Question: Using JQuery how would use
'''
$("button").click(function(event){
'''
To fill a forum variable.
I want to have a button that if the user clicks it will determine where the comment will go. This is so I can link each comment to a separate image using an Image_ID. I want to make it so that the user does not have to enter a Image_ID number as is currently needed in the below forum.
'''
<input type="text" name="Image_ID" message="Please enter Account Here."
validateat="onSubmit" required="yes" id="Image_ID" size="10"
maxlength="60">
</input>
'''
The above is the part entered by hand that I need to get automated.
'''
<cfform name="InsertComments" id="InsertComments">
<fieldset>
<div id="container">
<div id="mainContent">
<textarea name="Remarks" cols="55" rows="4" label="Tour Description"
required="yes" validateat="OnSubmit" message="Please enter your comment here"
enabled="no">
</textarea>
<input type="text" name="Image_ID" message="Please enter Account Here."
validateat="onSubmit" required="yes" id="Image_ID" size="10"
maxlength="60">
</input>
<input type="submit" name="insertComments" value="Insert Comments" id="submit">
</input>
</div>
</div>
</fieldset>
</cfform>
<cfif IsDefined("form.InsertComments")>
<cfquery datasource="AccessTest">
INSERT INTO CommentsDB (Remarks, Image_ID, Date_Time )
VALUES
(<cfqueryparam value="#form.Remarks#" cfsqltype="CF_SQL_LONGVARCHAR">
, <cfqueryparam value="#form.Image_ID#" cfsqltype="cf_sql_integer">
, <cfqueryparam value="#now()#" cfsqltype="cf_sql_timestamp">
)
</cfquery>
</cfif>
'''
My Total Code is the the following;
'''
<!DOCTYPE html>
<html>
<head>
<meta http-equiv="Content-Type" content="text/html; charset=iso-8859-1">
<title>
Untitled Document
</title>
<cfquery datasource="AccessTest" name="qTest">
SELECT P.Account, P.Image, P.Image_ID, C.Remarks, C.Users, C.Accounts, C.Date_Time
FROM PictureDB AS P
INNER JOIN CommentsDB AS C
ON C.Image_ID = P.Image_ID
ORDER BY P.Image_ID
</cfquery>
<script src="http://code.jquery.com/jquery-2.0.3.js">
</script>
<script>
$(document).ready(function(){
var images = {
<cfoutput query="qTest" group="Image_ID">
"#qTest.Image_ID#": {
"image": "#qTest.Image#",
"remarks": [
<cfoutput>
"#qTest.Users#, #qTest.Date_Time# <br> #qTest.Remarks# <br> </br>",
</cfoutput>
]
},
</cfoutput>
};
$("button").click(function(event){
event.preventDefault();
var id = $(this).data("id");
var src = images[id].image;
var desc = images[id].remarks.toString();
$("#theImage").attr("src", src).removeClass("hide");
$("#theDescription").html(desc).removeClass("hide");
});
});
</script>
</head>
<body>
<cfoutput query="qTest" group="Account">
<button data-id="#qTest.Image_ID#">
#qTest.Account#
</button>
</cfoutput>
<cfform name="InsertComments" id="InsertComments">
<fieldset>
<div id="container">
<div id="mainContent">
<textarea name="Remarks" cols="55" rows="4" label="Tour Description"
required="yes" validateat="OnSubmit" message="Please enter your comment here"
enabled="no">
</textarea>
<input type="text" name="Image_ID" message="Please enter Account Here."
validateat="onSubmit" required="yes" id="Image_ID" size="10"
maxlength="60">
</input>
<input type="submit" name="insertComments" value="Insert Comments" id="submit">
</input>
</div>
</div>
</fieldset>
</cfform>
<cfif IsDefined("form.InsertComments")>
<cfquery datasource="AccessTest">
INSERT INTO CommentsDB (Remarks, Image_ID, Date_Time )
VALUES
(<cfqueryparam value="#form.Remarks#" cfsqltype="CF_SQL_LONGVARCHAR">
, <cfqueryparam value="#form.Image_ID#" cfsqltype="cf_sql_integer">
, <cfqueryparam value="#now()#" cfsqltype="cf_sql_timestamp">
)
</cfquery>
</cfif>
<img id="theImage" class="hide">
<div id="theDescription" class="hide">
</div>
</body>
</html>
'''

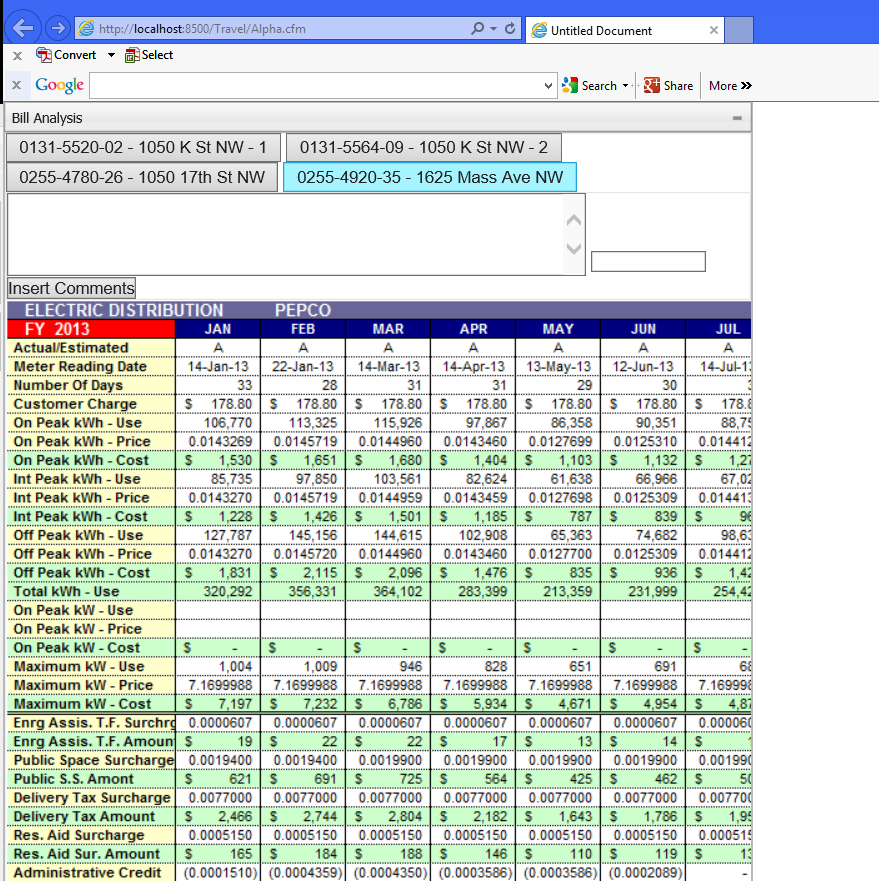
Answer: Without having all the details, here is some basic jQuery to set the value of an HTML form input (is this what you intended by "forum variable"?).
'''
car someImageId = 123;
// Assumes you have a button with id="myButton" to trigger this event.
$("#myButton").click(function(){
// Set it to a literal string
$("#Image_ID").val("value goes here");
// Or you could set it to a variable (perhaps this variable is initialized/set when the page loads w/ data from the server)
$("#Image_ID").val(someImageId);
});
'''